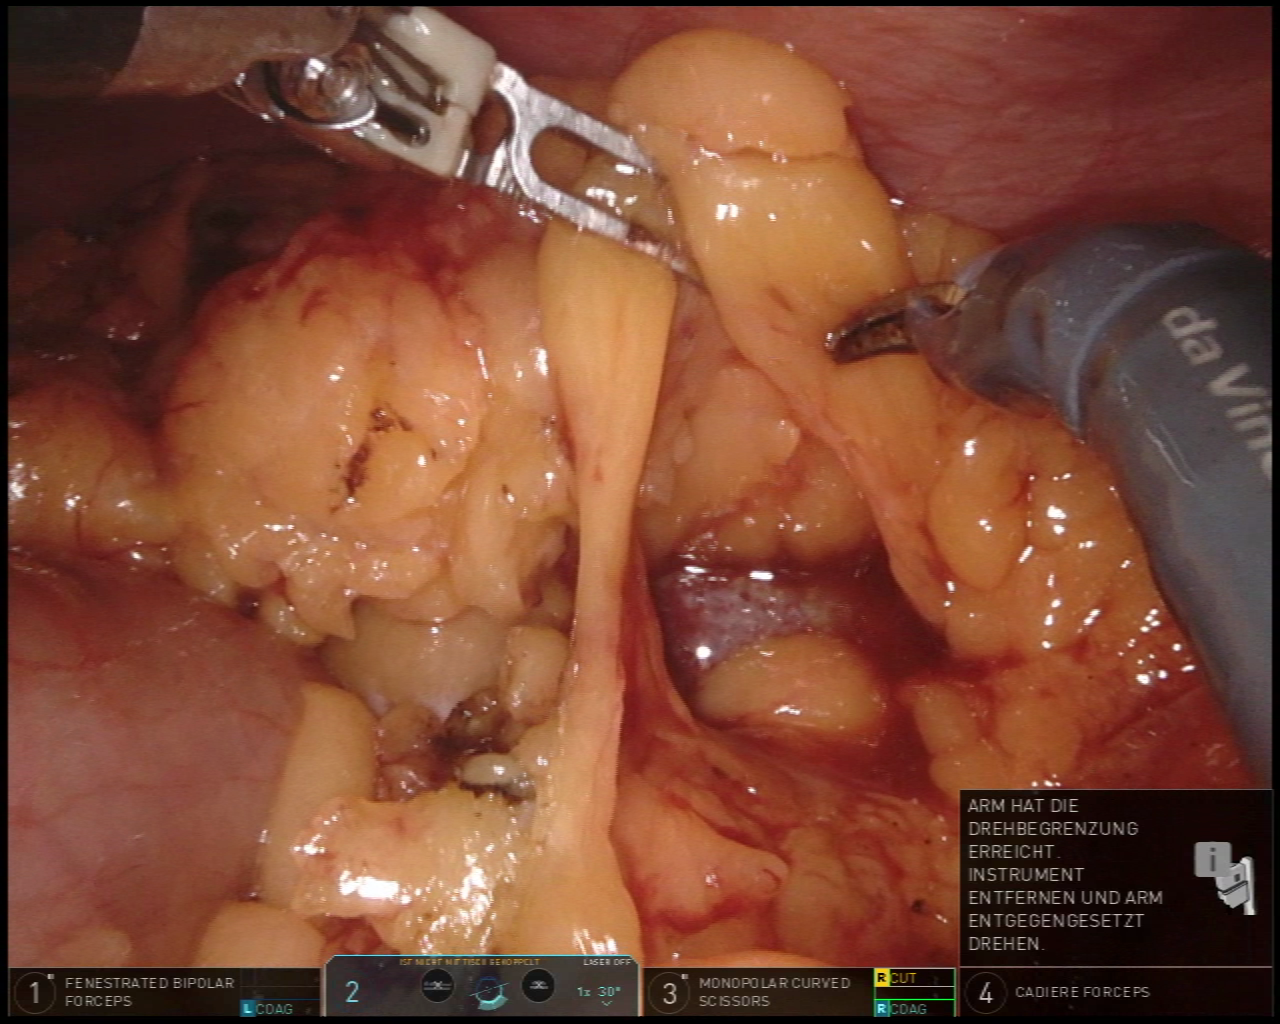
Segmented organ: spleen
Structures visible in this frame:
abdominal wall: yes
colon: yes
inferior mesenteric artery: no
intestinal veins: no
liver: no
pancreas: no
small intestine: no
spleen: yes
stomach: no
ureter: no
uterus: no
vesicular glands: no